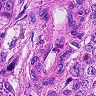
Metastatic tissue present: yes